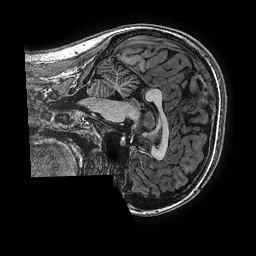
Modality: T1w
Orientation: sagittal
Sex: female
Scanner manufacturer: ge
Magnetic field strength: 3 T
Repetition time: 0.00766 s
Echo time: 0.003476 s